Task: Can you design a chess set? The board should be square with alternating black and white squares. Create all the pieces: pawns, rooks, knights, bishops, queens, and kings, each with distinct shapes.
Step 1914:
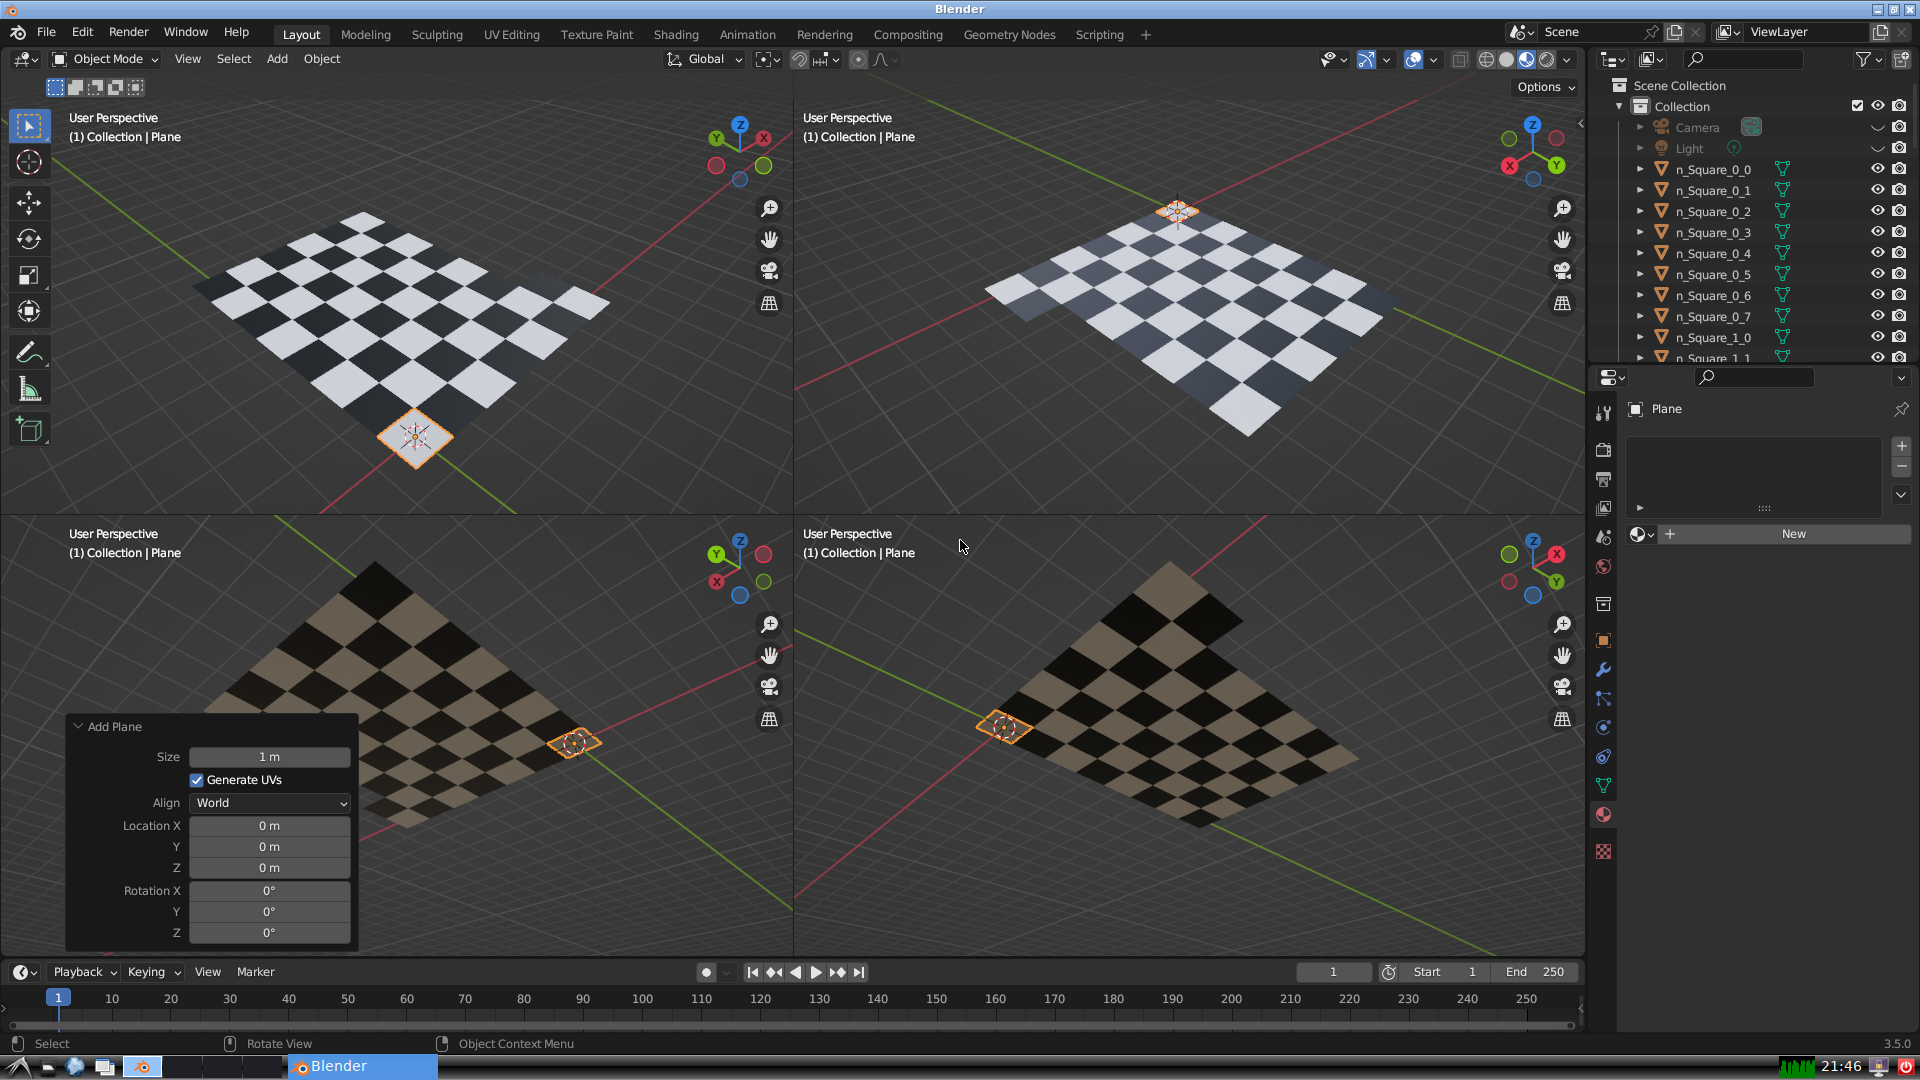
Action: {"mouse_move": [270, 826]}